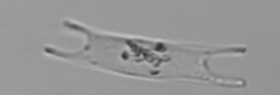
Label: Eucampia